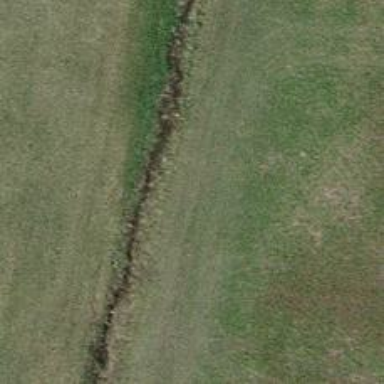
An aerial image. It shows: Grassy track road with grade 4 track type.